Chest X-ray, PA view. Patient: 35 years old, sex M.
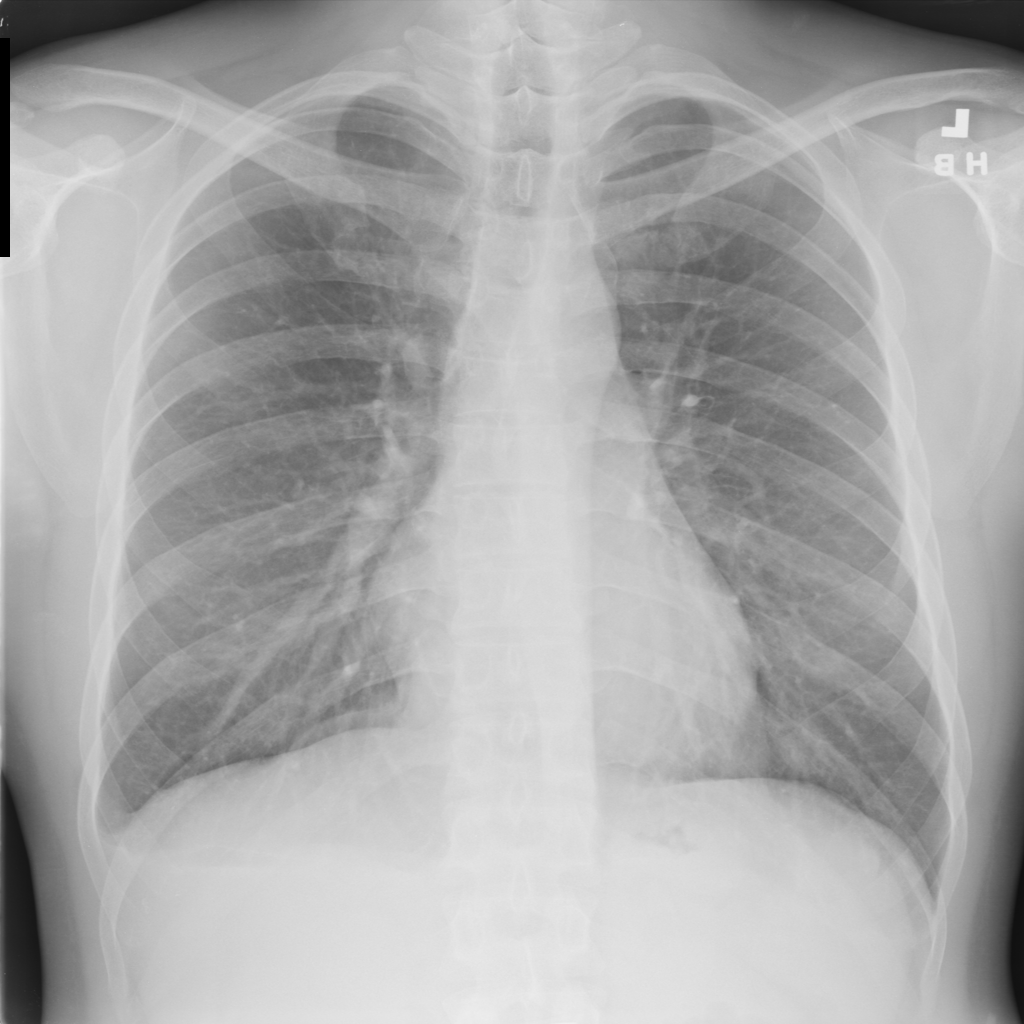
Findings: Effusion, Pleural_Thickening